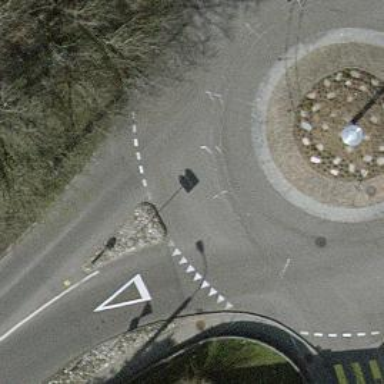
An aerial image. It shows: Secondary road with asphalt surface. It has separate lanes for cyclists on both sides.